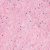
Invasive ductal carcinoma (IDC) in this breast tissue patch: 0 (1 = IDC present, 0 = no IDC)